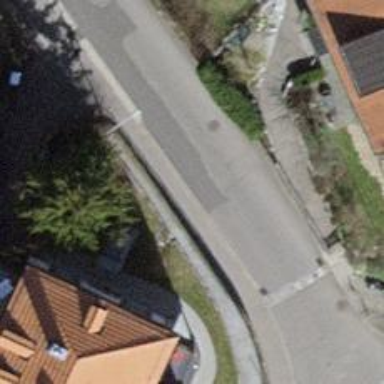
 there is sidewalk. The road features traffic calming hump."